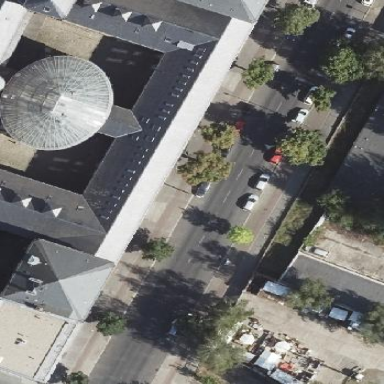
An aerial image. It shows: Industrial building with grey gabled roof.